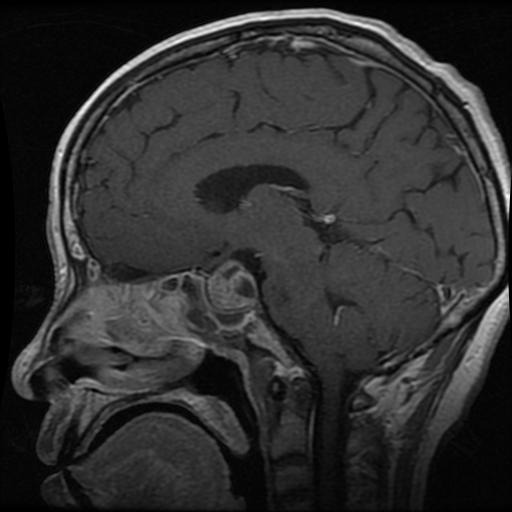
Label: pituitary